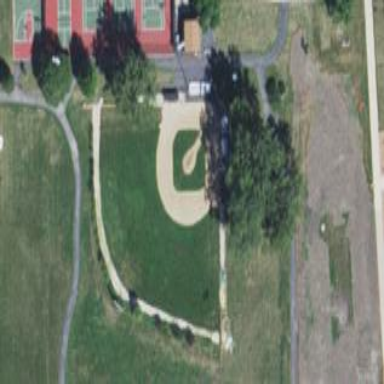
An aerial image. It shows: Baseball pitch for leisure land.